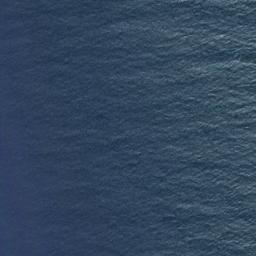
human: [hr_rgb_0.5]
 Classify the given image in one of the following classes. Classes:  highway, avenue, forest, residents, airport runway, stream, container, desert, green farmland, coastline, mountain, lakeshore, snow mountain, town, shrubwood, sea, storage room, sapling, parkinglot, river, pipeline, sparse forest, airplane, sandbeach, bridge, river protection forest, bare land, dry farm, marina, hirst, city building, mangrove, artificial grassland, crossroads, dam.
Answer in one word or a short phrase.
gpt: sea